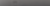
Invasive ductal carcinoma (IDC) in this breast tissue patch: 0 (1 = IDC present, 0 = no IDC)